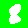
Digit: 8